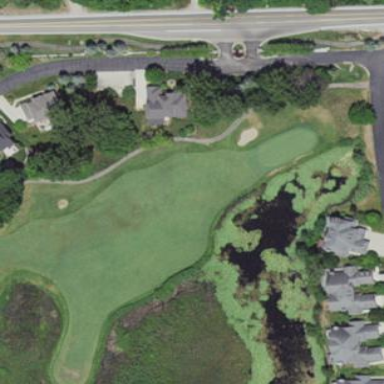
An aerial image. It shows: Grassy area designated as golf fairway.